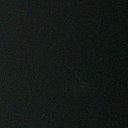
Screen state: off